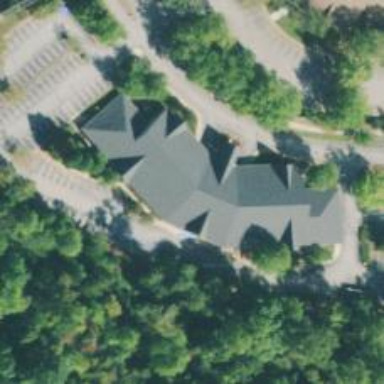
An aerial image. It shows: Healthcare clinic.